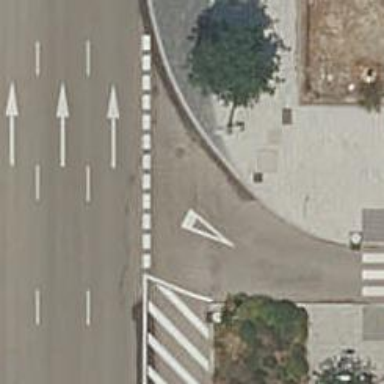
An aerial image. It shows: Road with "give way" sign.